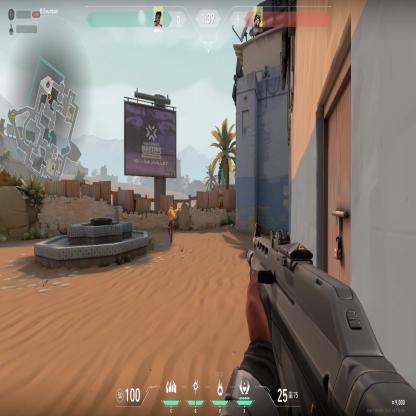
Label: enemy